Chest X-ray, PA view. Patient: 62 years old, sex M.
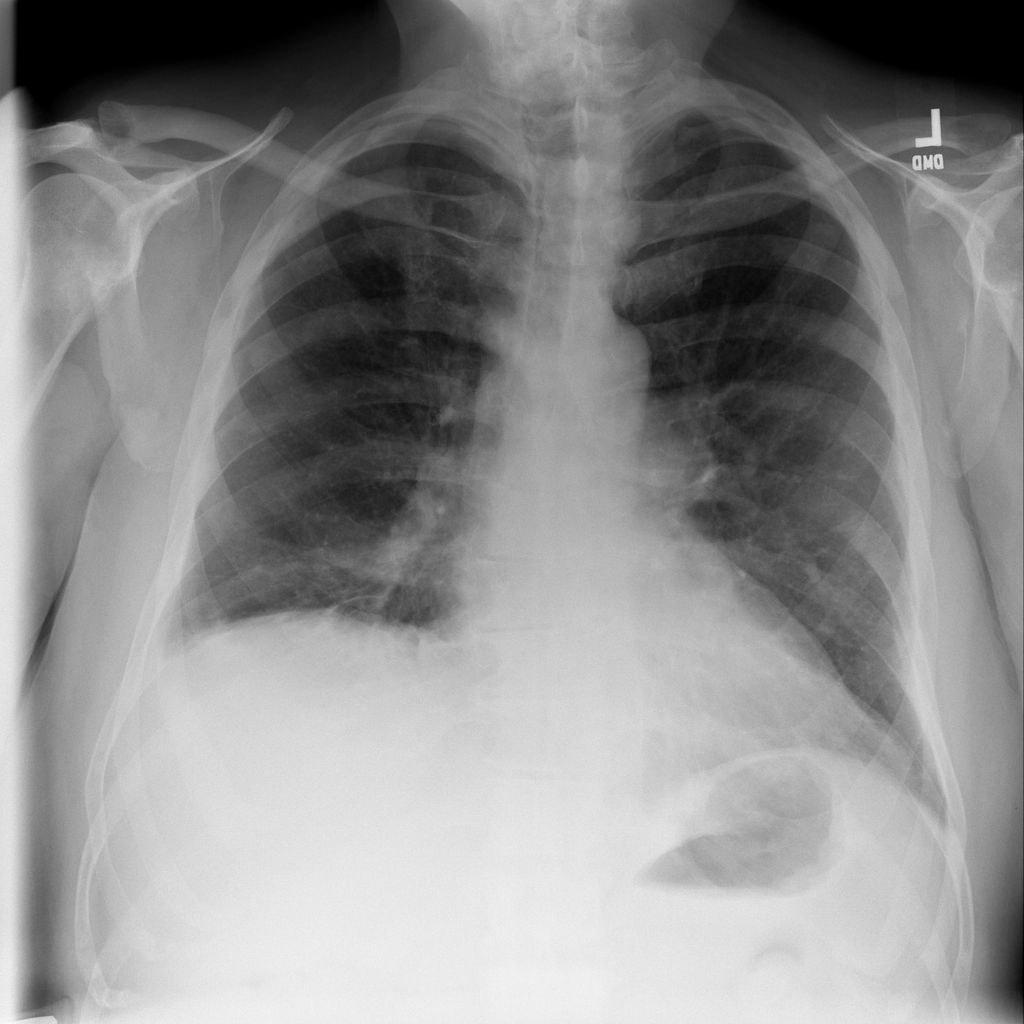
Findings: Atelectasis